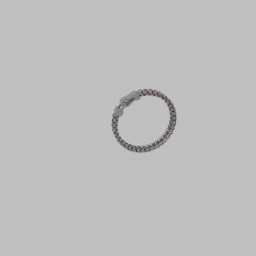
Label: decoration